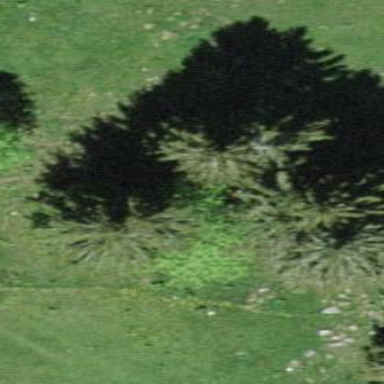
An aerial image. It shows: Evergreen needle-leaved forest.